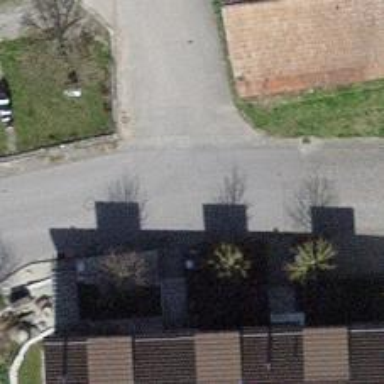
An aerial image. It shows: Residential road with sett surface.